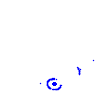
Particle: kaon